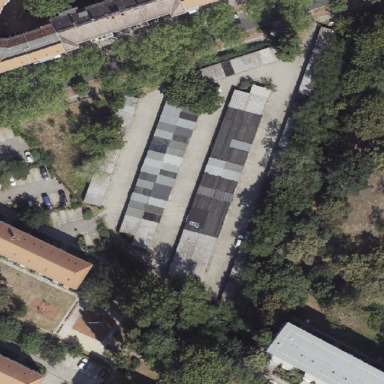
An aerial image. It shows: Area designated for garages.